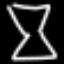
Label: hourglass